Field crop: maize
Growth stage: 2
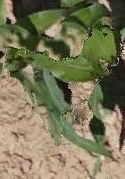
Species: maize